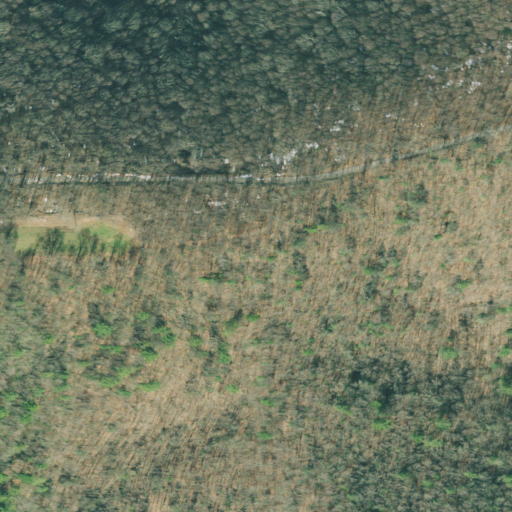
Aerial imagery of mountain in Georgia named Potatopatch Mountain containing deciduous forest, open development, mixed forest, and evergreen forest